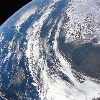
Label: cloud